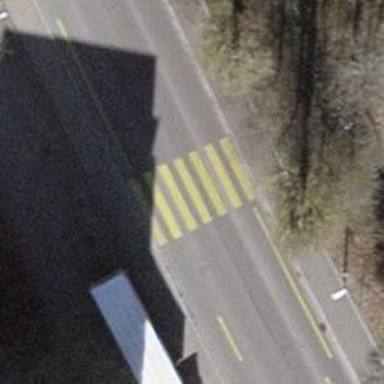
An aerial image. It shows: Marked road crossing.